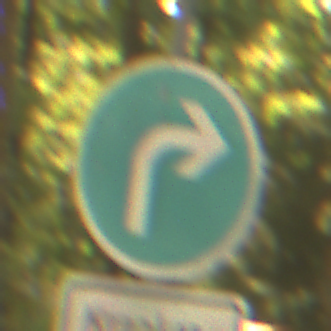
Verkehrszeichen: VorgeschriebeneFahrtrichtungRechts
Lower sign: BesondereFahrzeugeUndTransportgueter4
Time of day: Midday
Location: Outdoor (Nature)
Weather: PartlyCloudy
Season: NotSpecified
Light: Natural